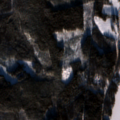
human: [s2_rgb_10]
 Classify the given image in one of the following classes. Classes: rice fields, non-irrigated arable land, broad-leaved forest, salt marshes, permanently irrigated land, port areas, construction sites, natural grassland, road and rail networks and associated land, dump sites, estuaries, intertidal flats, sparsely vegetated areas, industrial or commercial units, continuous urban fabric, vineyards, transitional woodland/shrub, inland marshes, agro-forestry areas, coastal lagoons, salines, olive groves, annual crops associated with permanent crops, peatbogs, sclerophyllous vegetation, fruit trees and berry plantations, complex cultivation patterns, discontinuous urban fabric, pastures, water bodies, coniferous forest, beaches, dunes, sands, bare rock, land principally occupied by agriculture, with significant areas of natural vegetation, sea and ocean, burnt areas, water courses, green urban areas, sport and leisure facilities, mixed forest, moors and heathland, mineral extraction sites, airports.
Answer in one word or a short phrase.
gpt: land principally occupied by agriculture, with significant areas of natural vegetation, coniferous forest, mixed forest, water bodies